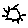
Label: sun